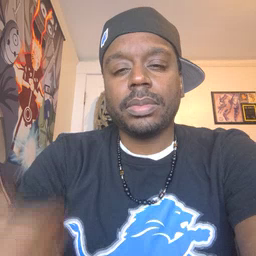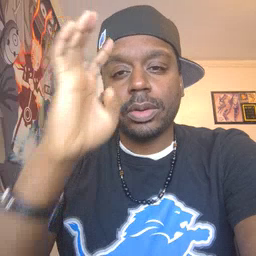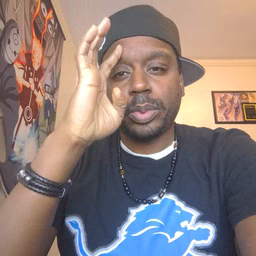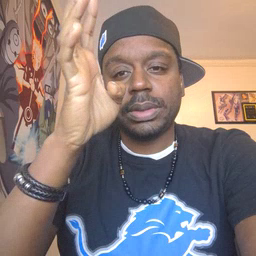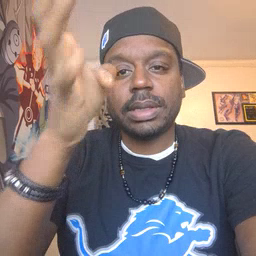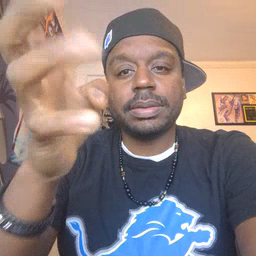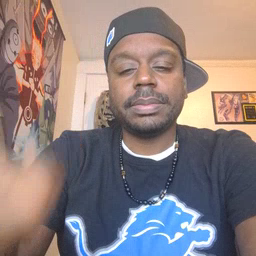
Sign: pretend